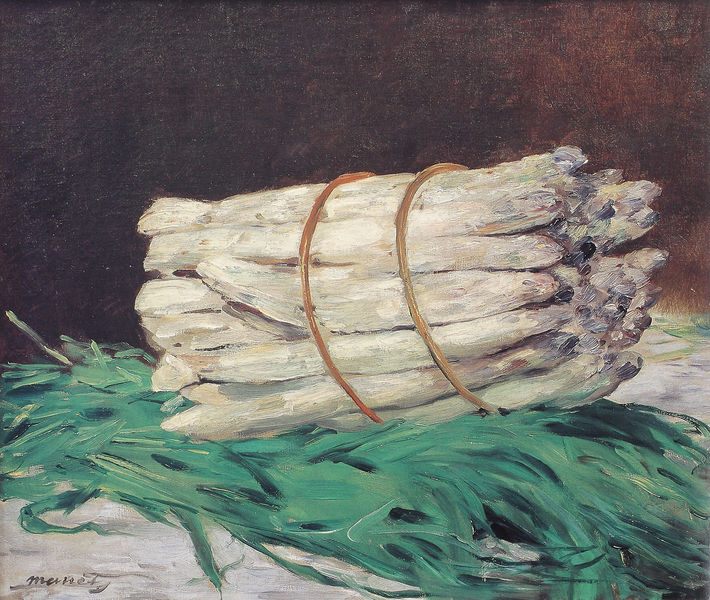
Titel: Spargelbund
Künstler: Édouard Manet
Institution: Köln, Wallraf-Richartz-Museum
Schlagwörter: blätter, dunkel, weiß, grün, impressionismus, braun, schwarz, tisch, gras, beige, band, signatur, tischtuch, spitzen, pflanzen, rosa, gemüse, stillleben, schnell, bündel, essen, manet, faden, edouard manet, morisot, stangen, ringe, seil, gebunden, bund, speise, spargel, gummi, berthe, spargelbund, gmmi